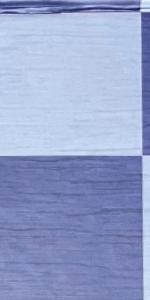
Label: Empty